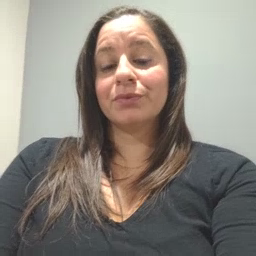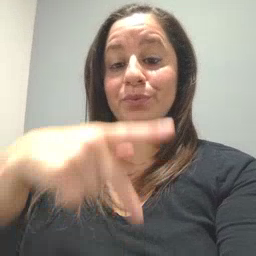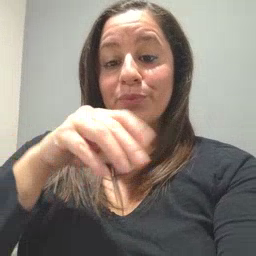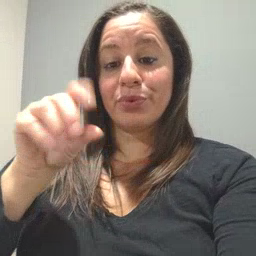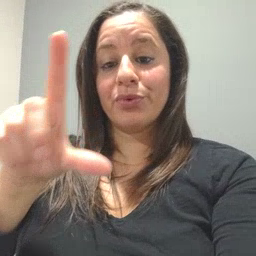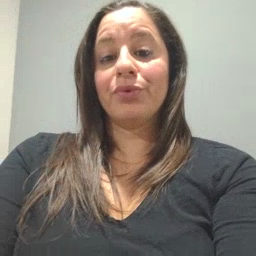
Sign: pool